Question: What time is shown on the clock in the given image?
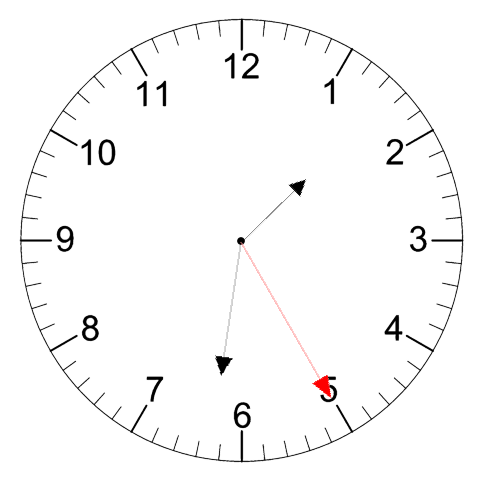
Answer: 01:31:25